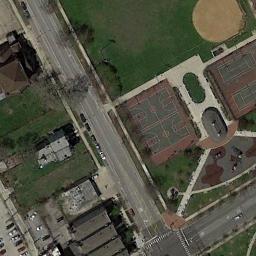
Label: basketball_court